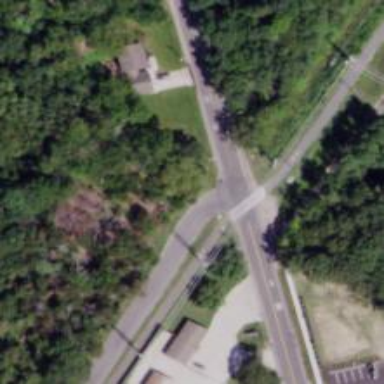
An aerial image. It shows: Asphalt cycleway with crossing.